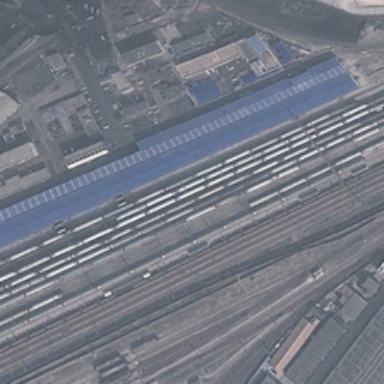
Some buildings are in two sides of a railway station .